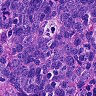
Metastatic tissue present: no